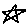
Label: star